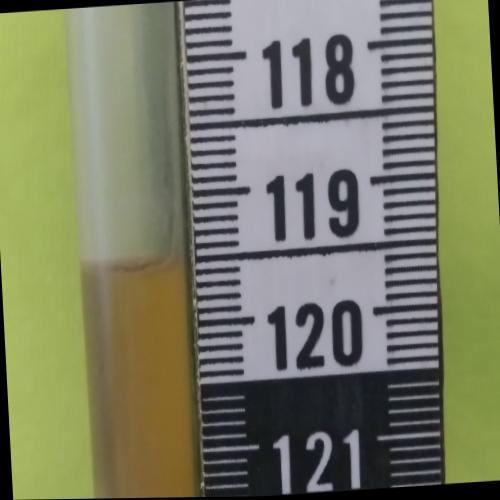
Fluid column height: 119.5 cm